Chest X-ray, AP view. Patient: 66 years old, sex M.
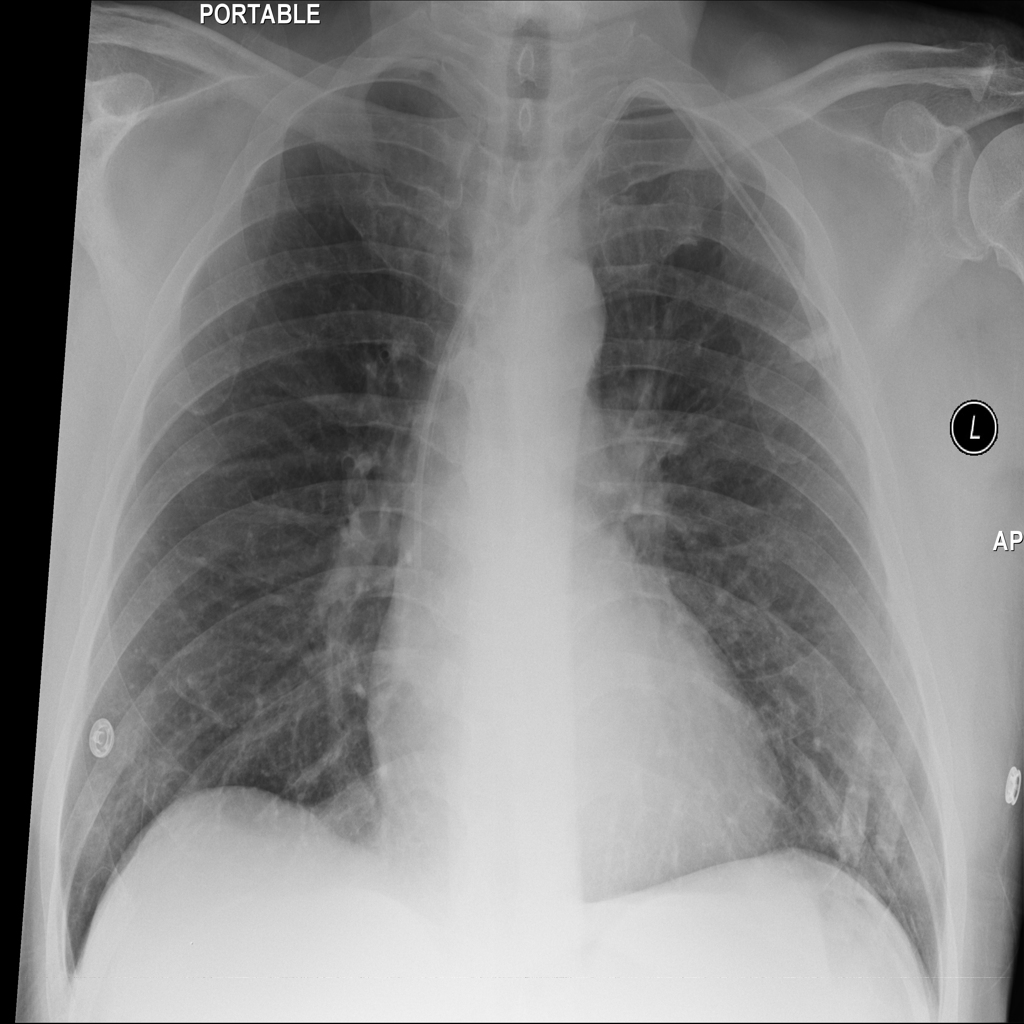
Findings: No Finding